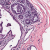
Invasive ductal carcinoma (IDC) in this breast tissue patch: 0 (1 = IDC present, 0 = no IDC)